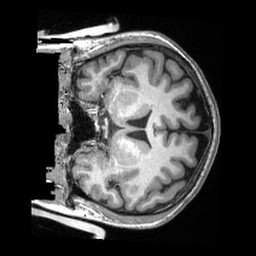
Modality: T1w
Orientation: coronal
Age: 22
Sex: female